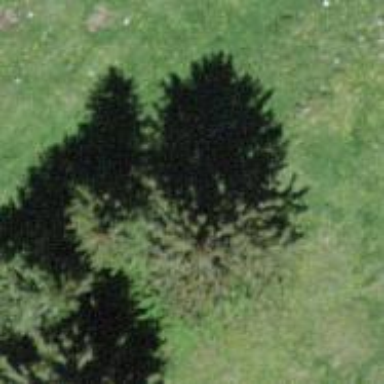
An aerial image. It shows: Needle-leaved tree in nature.